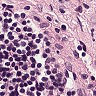
Metastatic tissue present: no